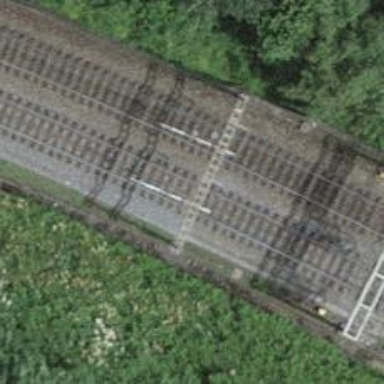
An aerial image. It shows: Railway with electrified contact lines.